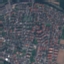
Land use / land cover class: Residential